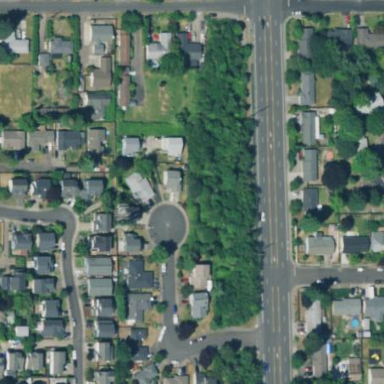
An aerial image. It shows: This residential area consists of single-family homes.